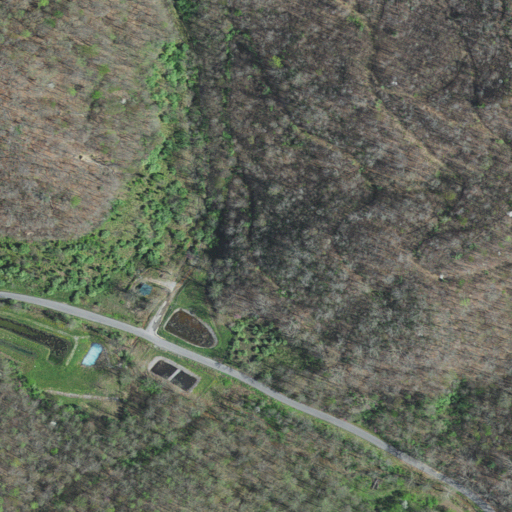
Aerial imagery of valley in Virginia named Cooper Hollow containing deciduous forest, open development, low intensity development, medium intensity development, and shrub